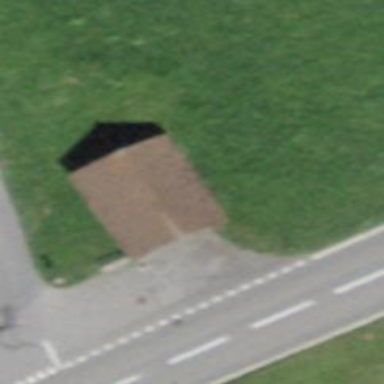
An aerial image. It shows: Garage.